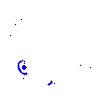
Particle: electron